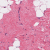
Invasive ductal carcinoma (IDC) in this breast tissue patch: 0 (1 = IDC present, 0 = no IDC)